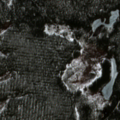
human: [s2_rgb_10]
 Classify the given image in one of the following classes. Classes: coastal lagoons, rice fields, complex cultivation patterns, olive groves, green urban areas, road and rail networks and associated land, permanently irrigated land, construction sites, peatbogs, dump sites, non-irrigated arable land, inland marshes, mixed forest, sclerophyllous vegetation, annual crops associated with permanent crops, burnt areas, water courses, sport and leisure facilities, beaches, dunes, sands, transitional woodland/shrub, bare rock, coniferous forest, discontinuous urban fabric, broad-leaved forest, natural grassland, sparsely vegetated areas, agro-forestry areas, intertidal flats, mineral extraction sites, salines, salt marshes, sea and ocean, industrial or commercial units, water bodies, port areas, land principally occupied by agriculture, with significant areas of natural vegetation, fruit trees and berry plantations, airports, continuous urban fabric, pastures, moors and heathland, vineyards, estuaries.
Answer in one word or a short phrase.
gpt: coniferous forest